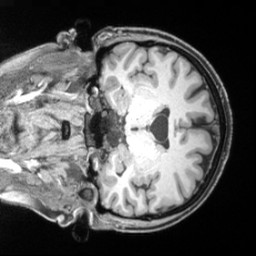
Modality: T1w
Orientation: coronal
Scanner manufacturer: siemens
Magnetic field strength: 3 T
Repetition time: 2.55 s